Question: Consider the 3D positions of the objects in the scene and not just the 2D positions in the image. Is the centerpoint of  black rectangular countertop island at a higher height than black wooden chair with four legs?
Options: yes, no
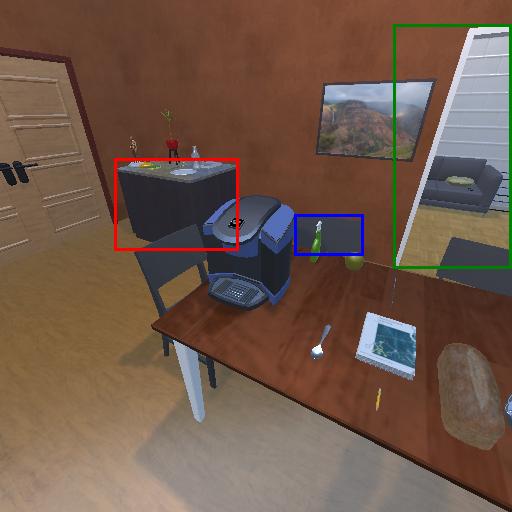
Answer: yes